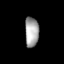
Tissue: lung
Cell type: Epithelial cells
Senescence score: 0.2379
Nuclear area (px): 410
Mean DAPI intensity: 162.856